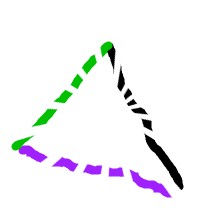
Shape: triangle